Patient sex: F
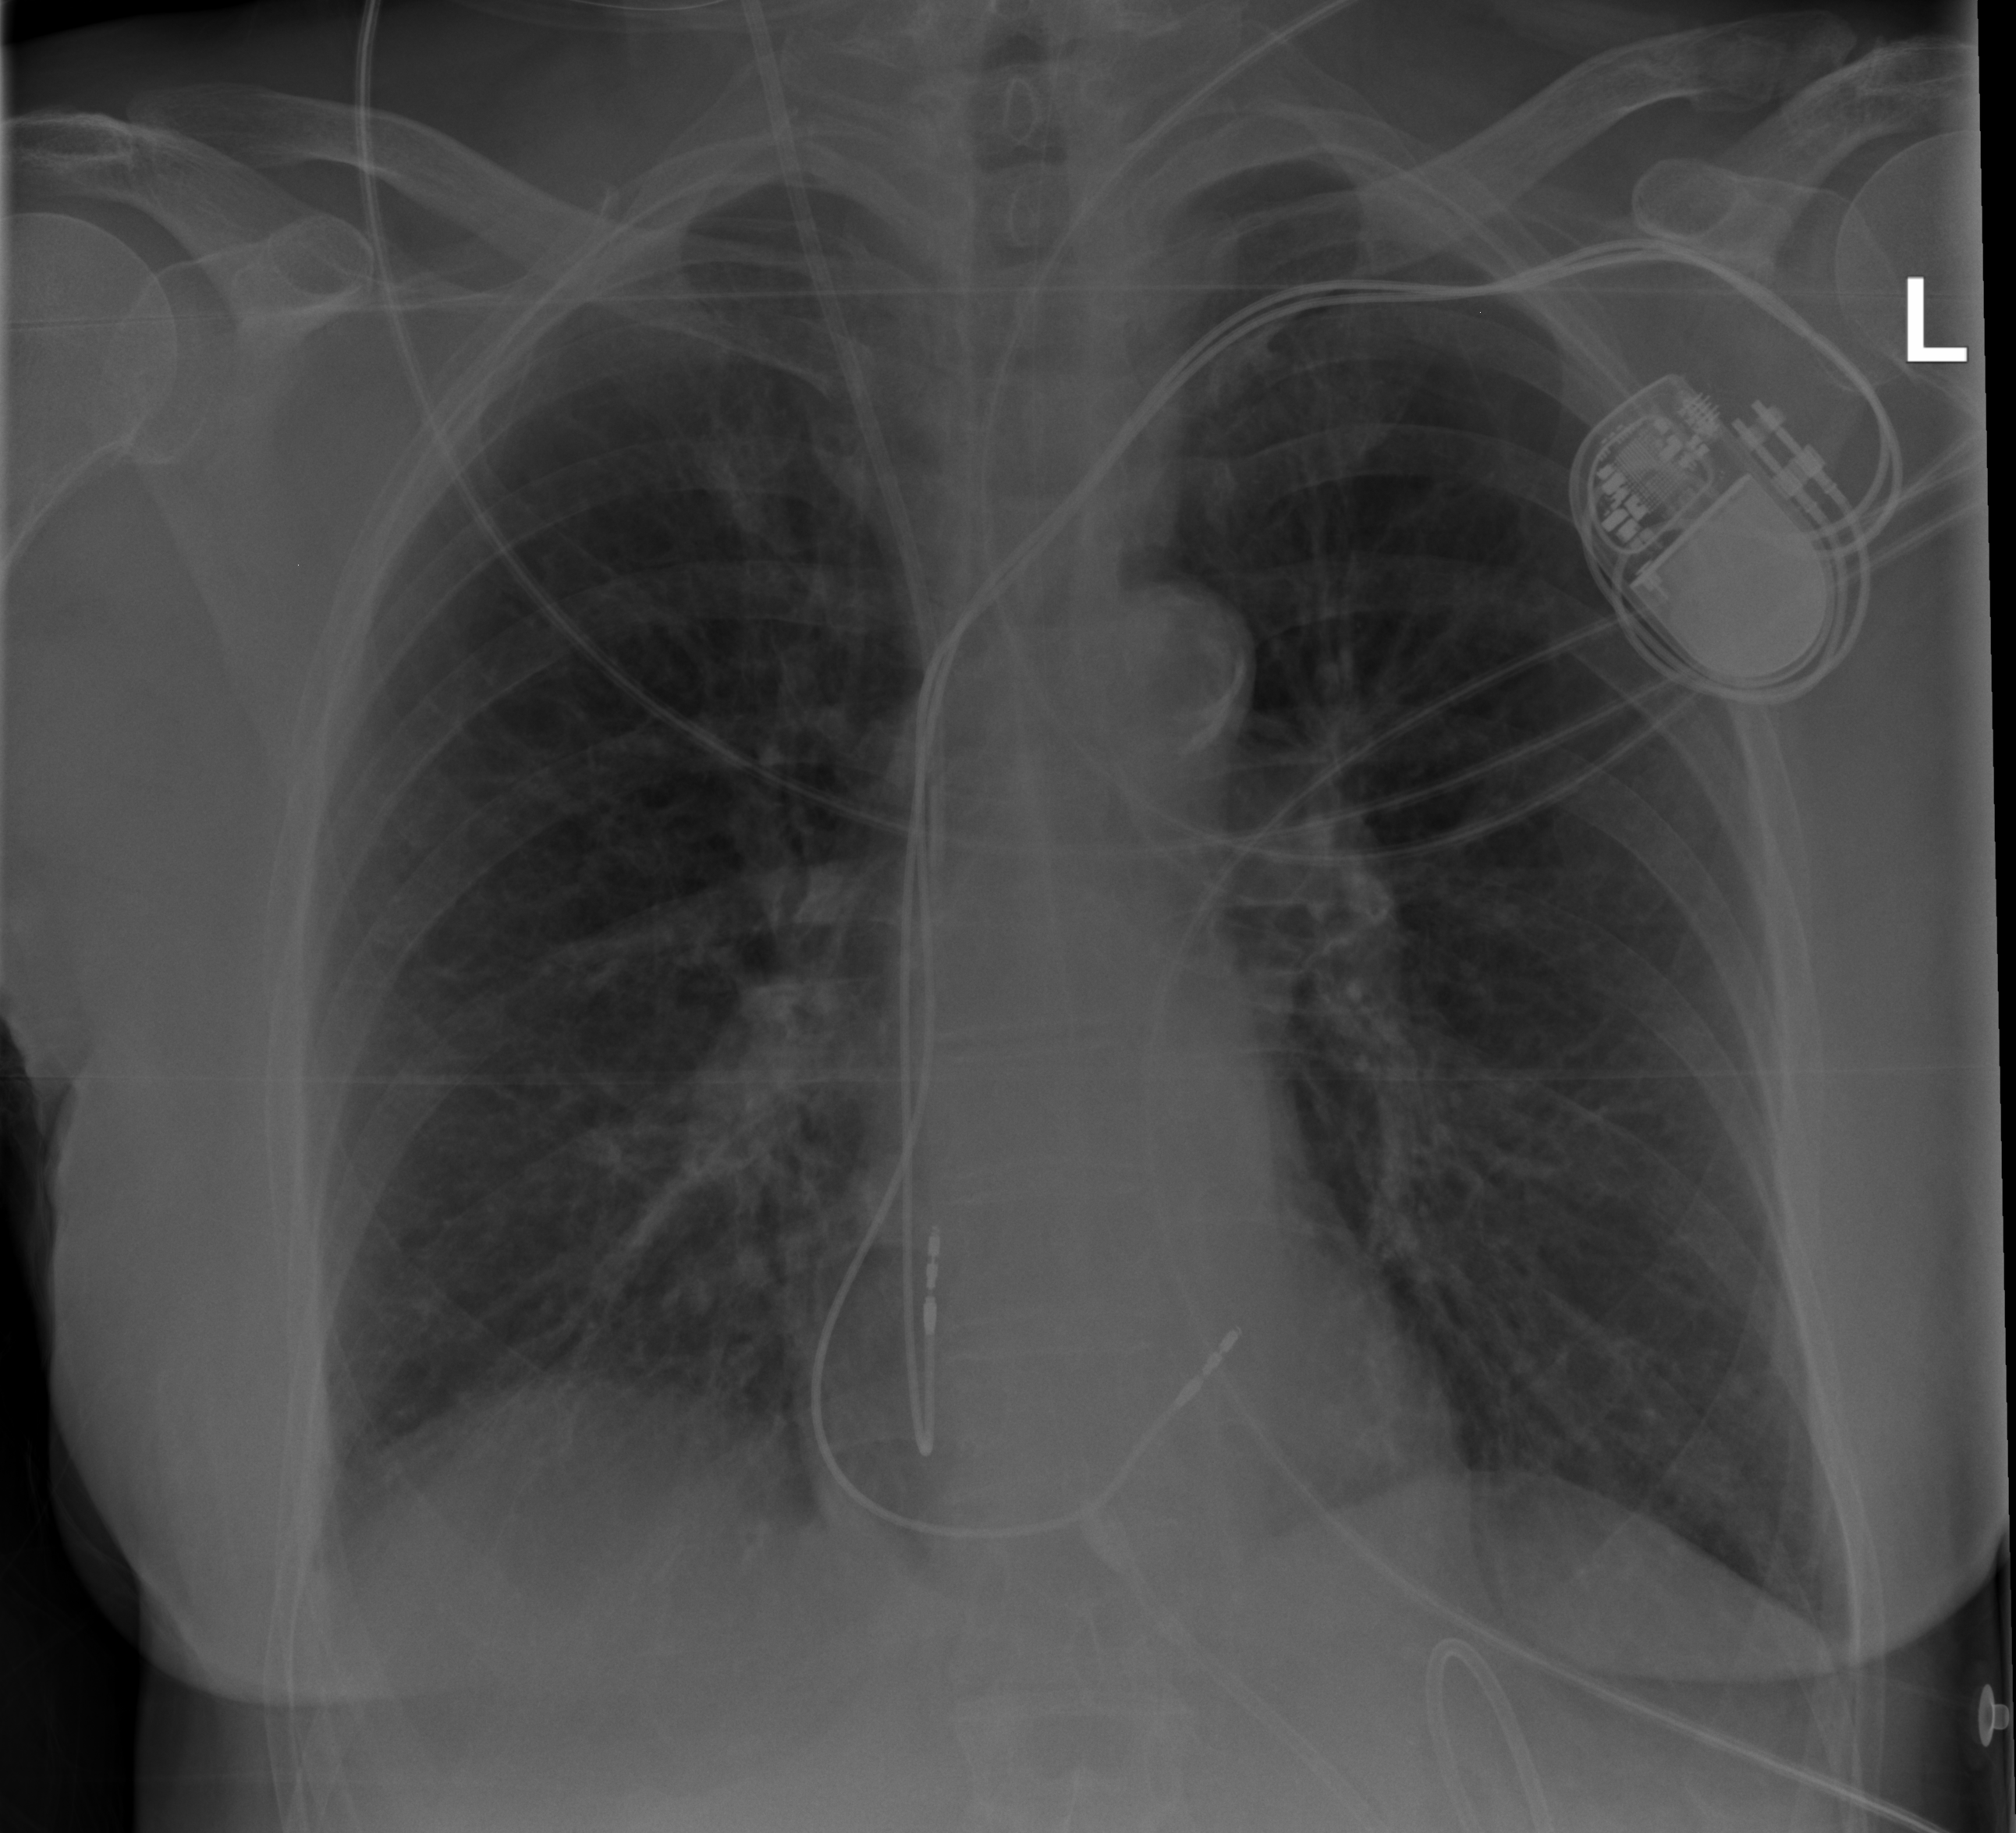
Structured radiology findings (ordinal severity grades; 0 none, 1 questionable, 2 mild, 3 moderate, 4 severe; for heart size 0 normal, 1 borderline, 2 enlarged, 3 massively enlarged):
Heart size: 0
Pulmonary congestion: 0
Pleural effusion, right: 1
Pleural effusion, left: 0
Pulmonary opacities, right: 0
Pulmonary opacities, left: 0
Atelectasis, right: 0
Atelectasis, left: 0